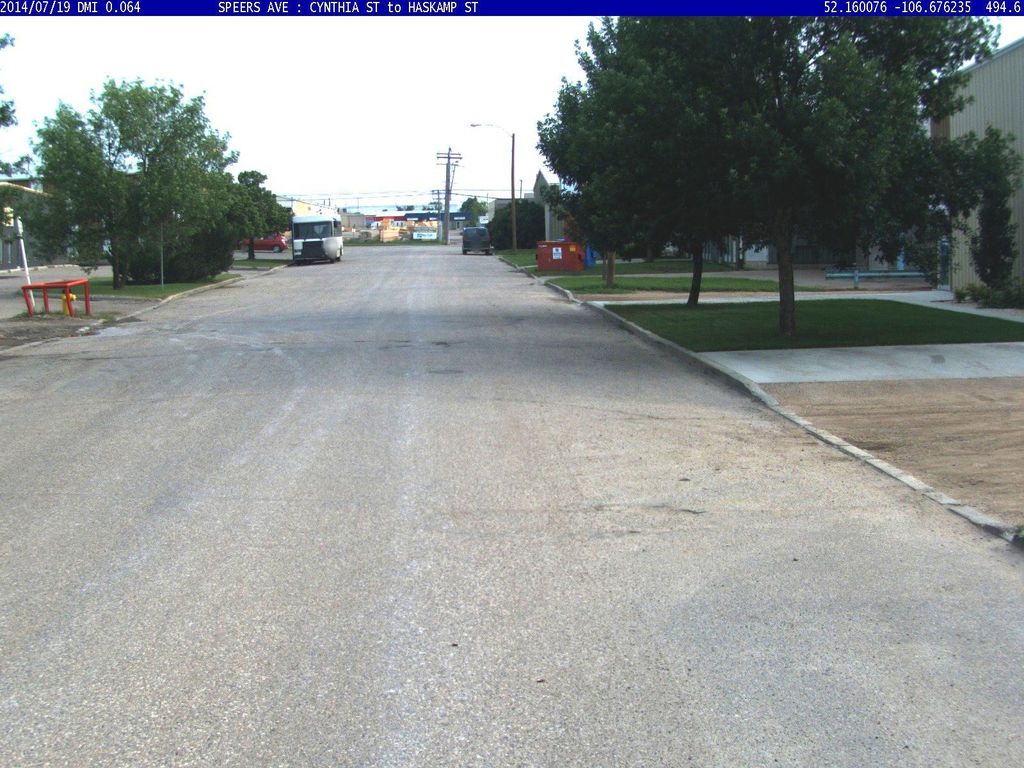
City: saskatoon